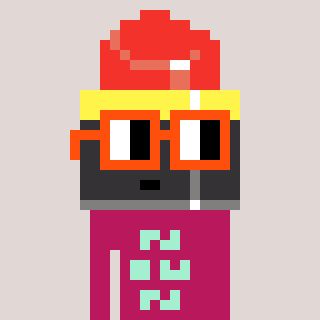
a pixel art character with square orange glasses, a lipstick-shaped head and a darkpink-colored body on a warm background